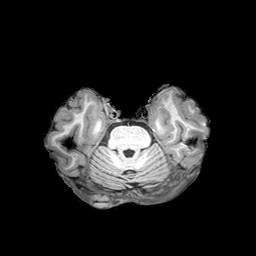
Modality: T1w
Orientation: coronal
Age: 65
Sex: female
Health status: healthy